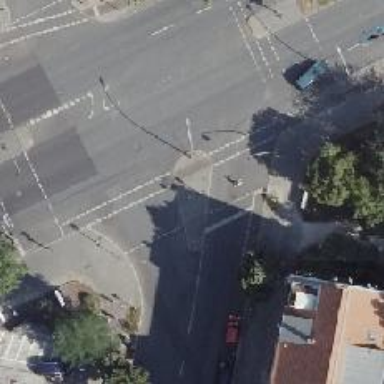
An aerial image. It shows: Road crossing with traffic signals and island.